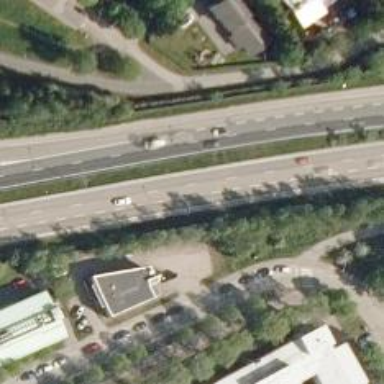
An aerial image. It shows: Motorway junction.